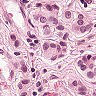
Metastatic tissue present: yes